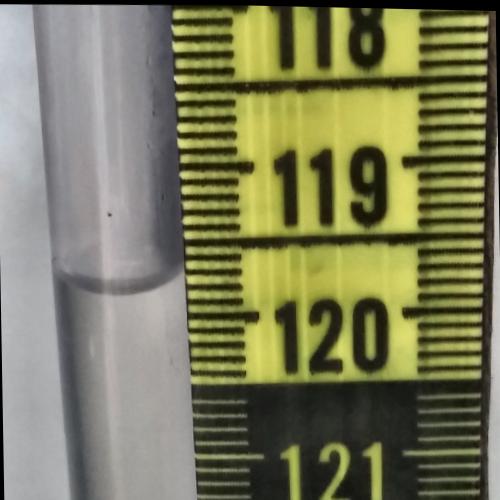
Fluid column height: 119.8 cm